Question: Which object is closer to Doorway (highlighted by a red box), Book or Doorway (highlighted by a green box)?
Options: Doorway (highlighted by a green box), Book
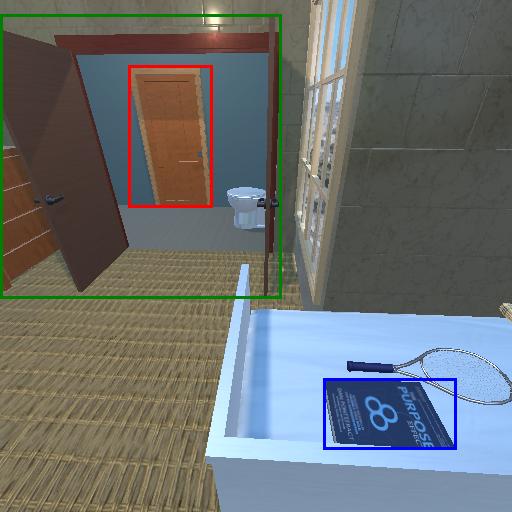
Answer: Doorway (highlighted by a green box)